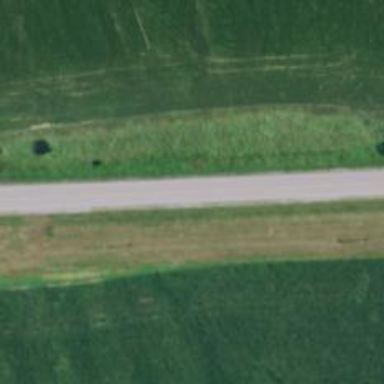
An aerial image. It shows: Secondary road with asphalt surface.